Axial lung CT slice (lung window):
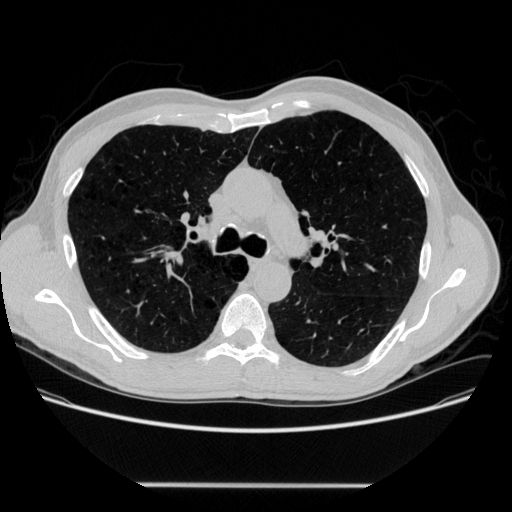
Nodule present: no